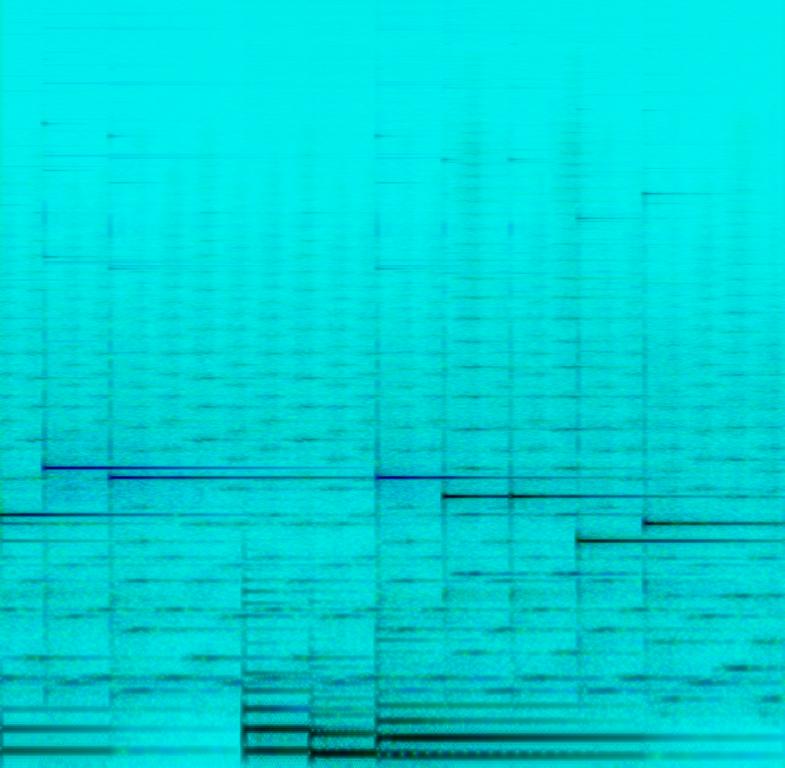
This music is a mellow instrumental. The tempo is medium with a passionate violin harmony and a simple, sharp piano melody with intense bass lines. The overall mood of the music is deep, sad, lonely, melancholic, nostalgic and poignant and yet beautiful and pleasant.